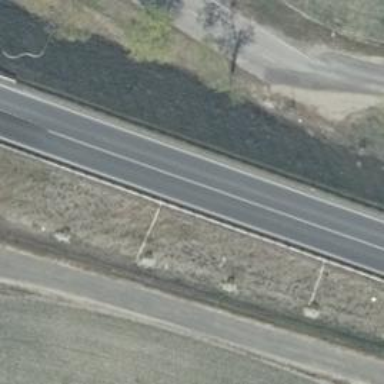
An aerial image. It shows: Asphalt road classified as primary highway.